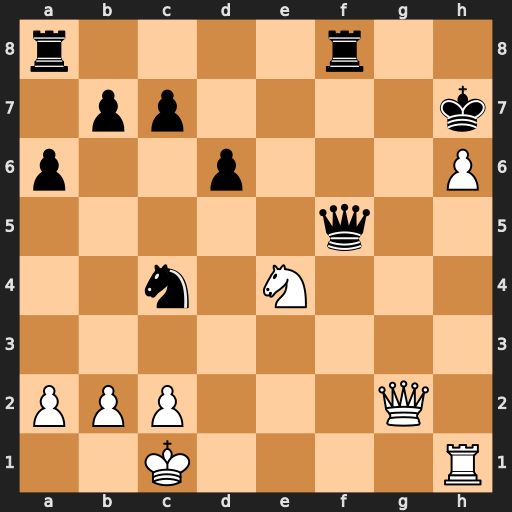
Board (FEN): r4r2/1pp4k/p2p3P/5q2/2n1N3/8/PPP3Q1/2K4R
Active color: w
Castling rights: -
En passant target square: -
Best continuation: Qg7#